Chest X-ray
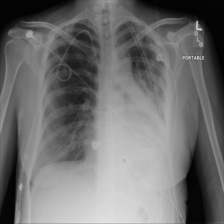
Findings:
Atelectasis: positive
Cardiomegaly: negative
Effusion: negative
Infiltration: negative
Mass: negative
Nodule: negative
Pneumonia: negative
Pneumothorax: negative
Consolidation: negative
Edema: negative
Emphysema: negative
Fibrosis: negative
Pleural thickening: negative
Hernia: negative